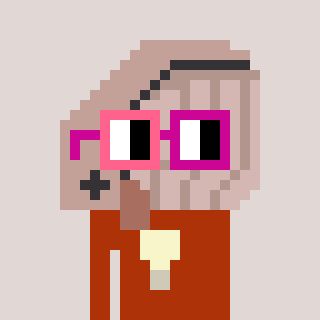
a pixel art character with square pink and red glasses, a whale-shaped head and a hotbrown-colored body on a warm background